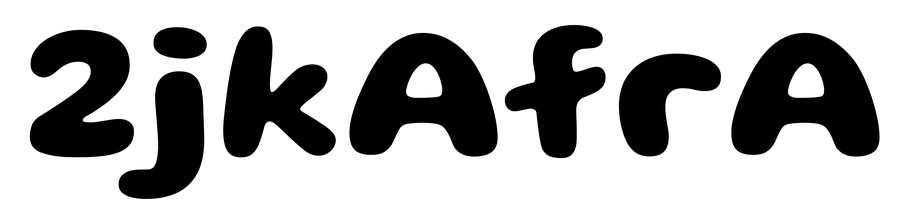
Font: Gluten_Bold